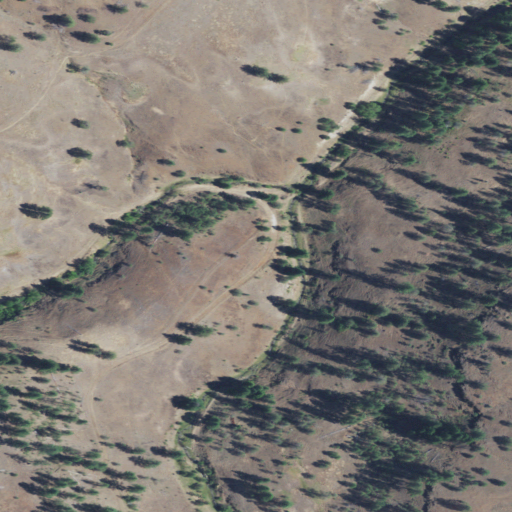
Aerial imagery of valley in Oregon named Troff Canyon containing shrub, grassland, and evergreen forest